Interaction volume radius: 5 \u00c5
Interaction volume height: 10 \u00c5
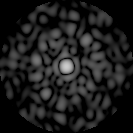
Disorder parameter: 0.8632